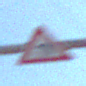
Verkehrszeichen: KurveLinks
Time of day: MorningAfternoon
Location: Outdoor (Suburban)
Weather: PartlyCloudy
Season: NotSpecified
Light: Natural